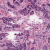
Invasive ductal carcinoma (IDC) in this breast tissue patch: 1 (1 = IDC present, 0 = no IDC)